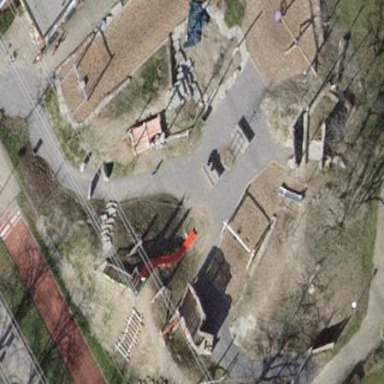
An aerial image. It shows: Playground area for leisure land.